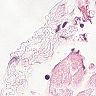
Metastatic tissue present: no